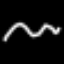
Label: squiggle